Interaction volume radius: 10 \u00c5
Interaction volume height: 50 \u00c5
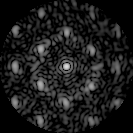
Disorder parameter: 0.4663